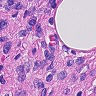
Metastatic tissue present: no